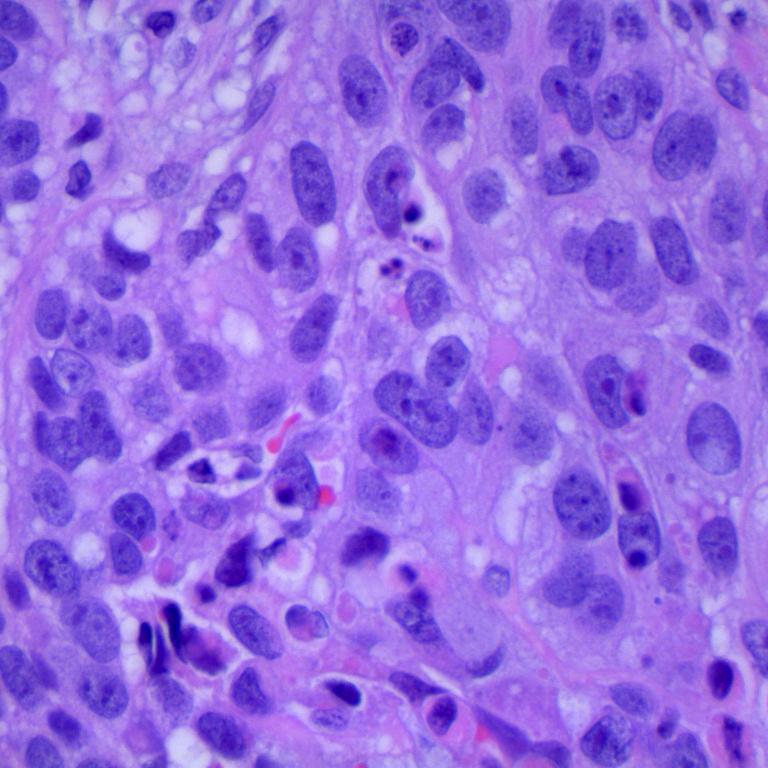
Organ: lung
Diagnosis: squamous carcinomas